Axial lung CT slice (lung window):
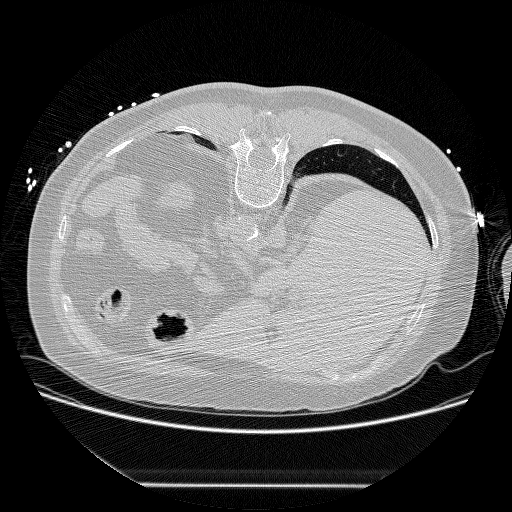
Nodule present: no